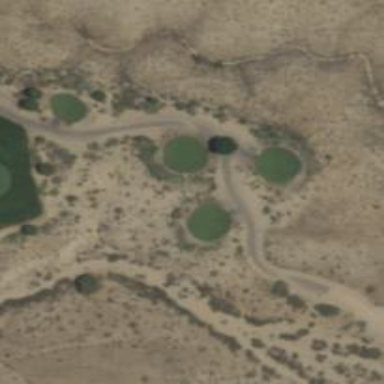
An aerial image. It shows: Footway that also serves as cartpath for golf carts.